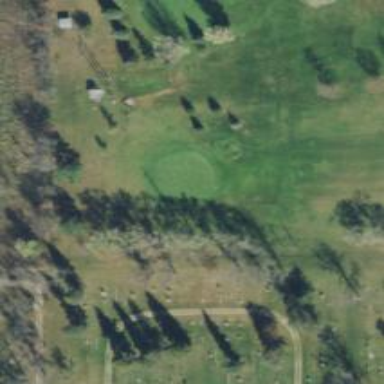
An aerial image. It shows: View of golf hole.